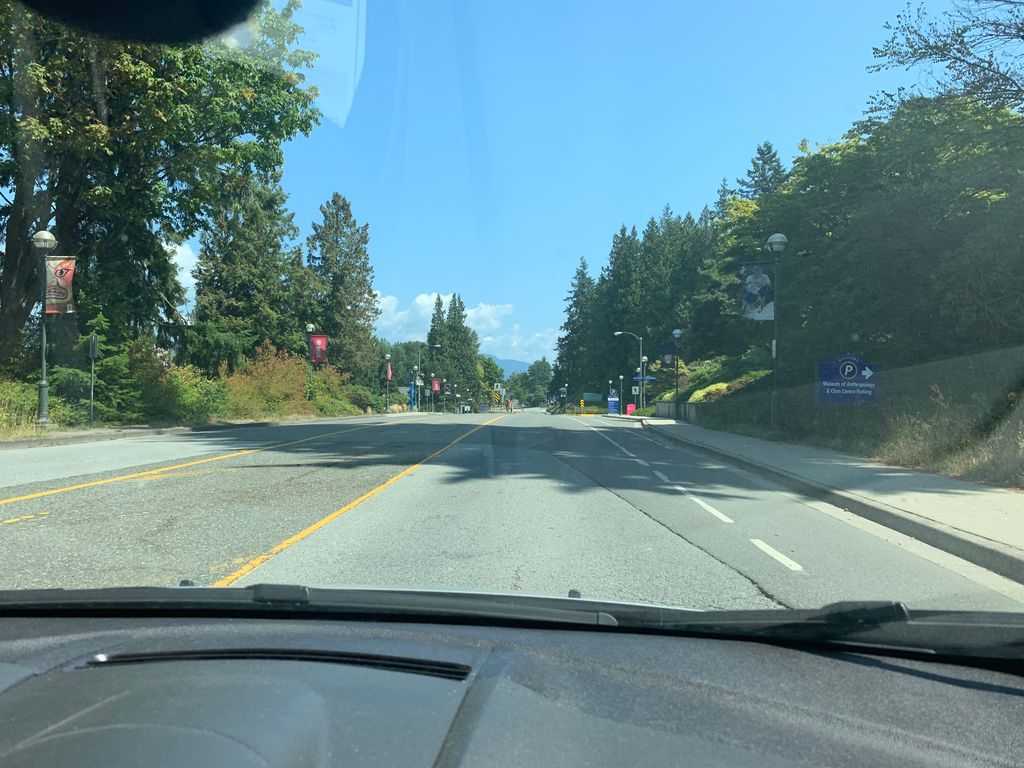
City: vancouver